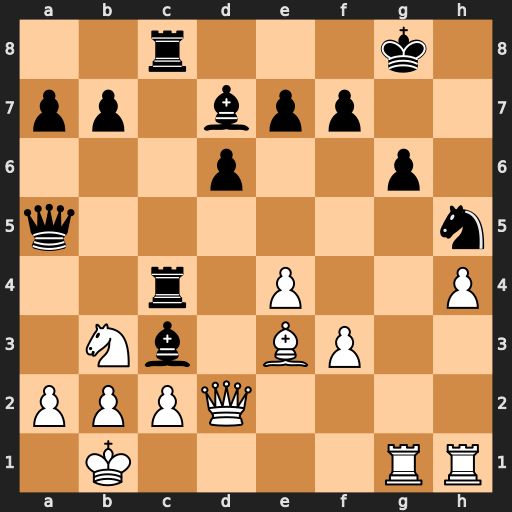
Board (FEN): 2r3k1/pp1bpp2/3p2p1/q6n/2r1P2P/1Nb1BP2/PPPQ4/1K4RR
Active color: w
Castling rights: -
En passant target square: -
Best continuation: Nxa5 Bxd2 Nxc4